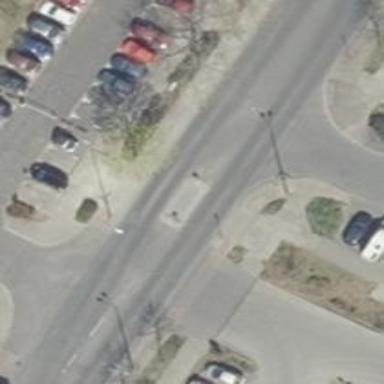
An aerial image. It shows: Uncontrolled footway crossing with pedestrian island.